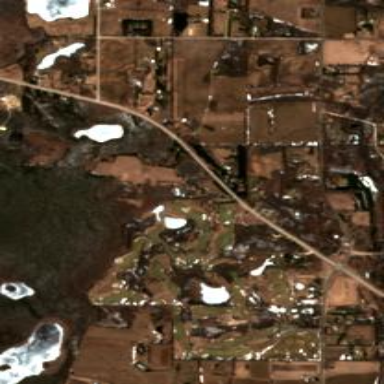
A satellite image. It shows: Golf course surrounded by greenery.